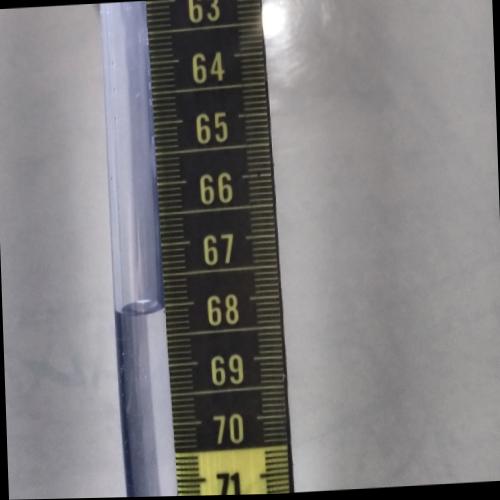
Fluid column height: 68.1 cm